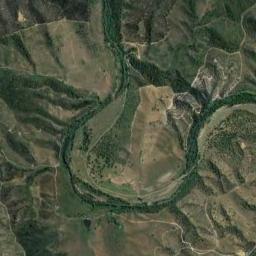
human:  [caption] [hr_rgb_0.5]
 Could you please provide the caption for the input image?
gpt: A curved turquoise blue river with small islands and green and tan mountains on both sides .

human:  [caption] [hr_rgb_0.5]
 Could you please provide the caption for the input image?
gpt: The river goes through bare land and green trees .

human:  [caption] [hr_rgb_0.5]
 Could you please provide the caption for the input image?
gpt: The dark green river with a winding bank goes through the mountainous area .

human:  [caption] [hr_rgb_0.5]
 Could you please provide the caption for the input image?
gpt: Many trees are around the river .

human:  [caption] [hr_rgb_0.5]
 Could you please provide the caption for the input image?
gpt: There are green trees and bare land around the river .